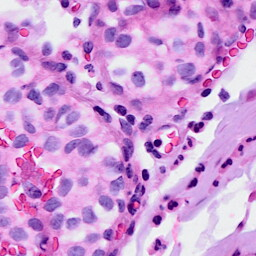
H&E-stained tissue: Breast